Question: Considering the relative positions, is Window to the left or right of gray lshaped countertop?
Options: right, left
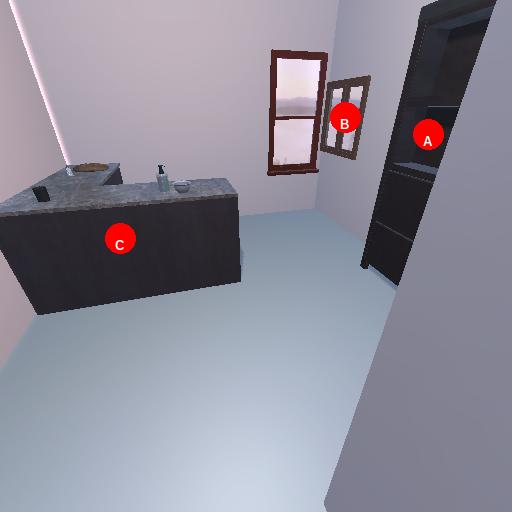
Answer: right